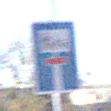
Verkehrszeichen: SackgasseRadverkehrFussgaengerDurchlaessig
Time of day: Midday
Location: Outdoor (Nature)
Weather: Clear
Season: NotSpecified
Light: Natural